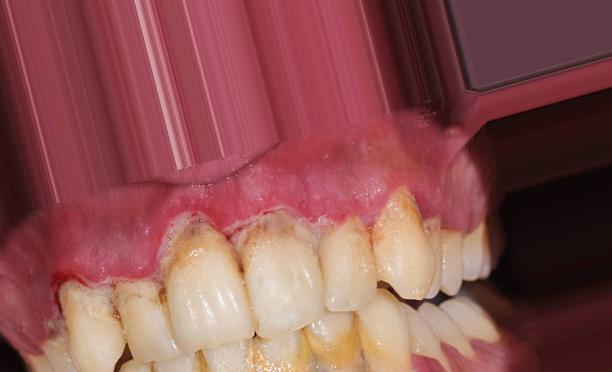
Condition: Tooth Discoloration